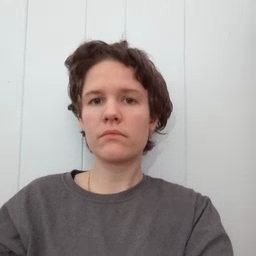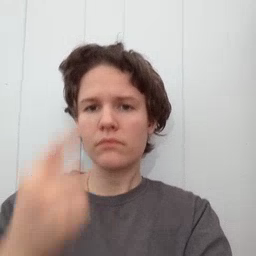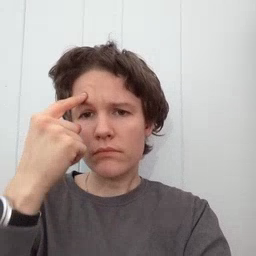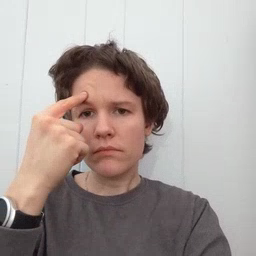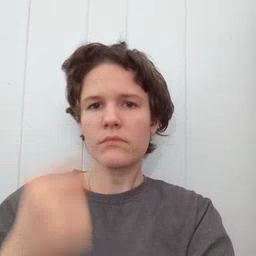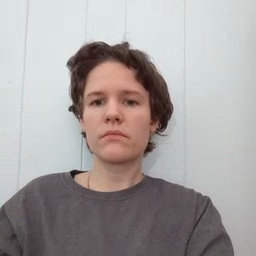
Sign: think